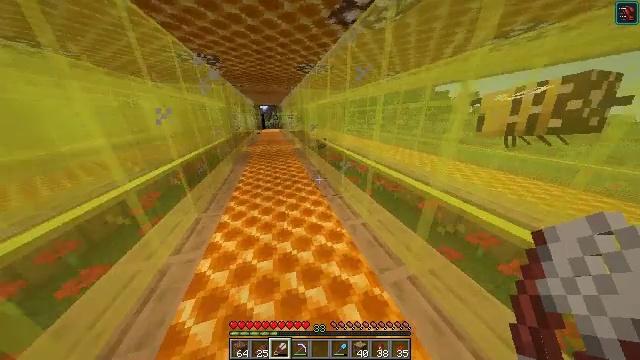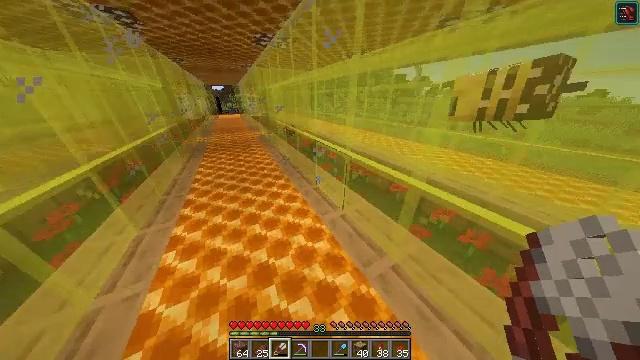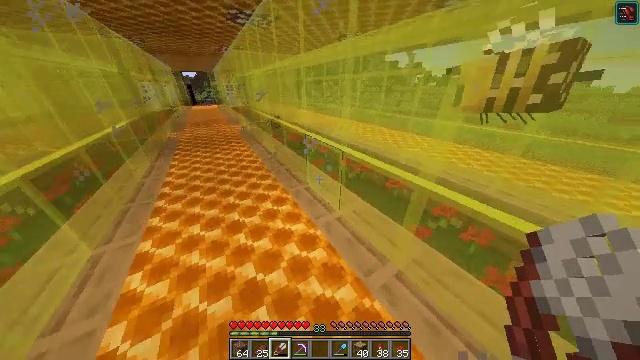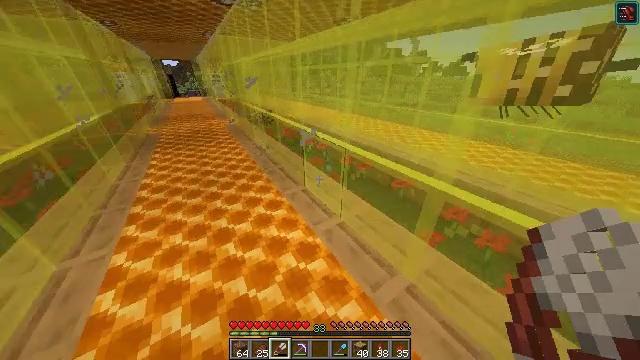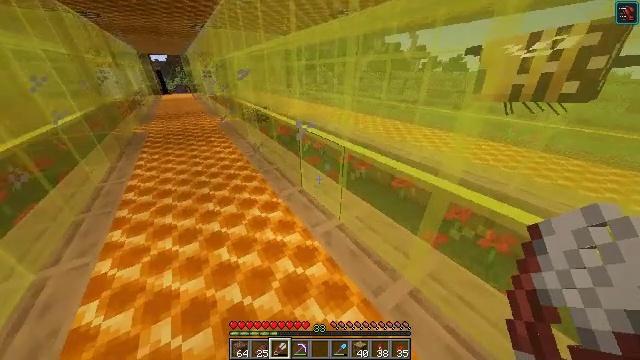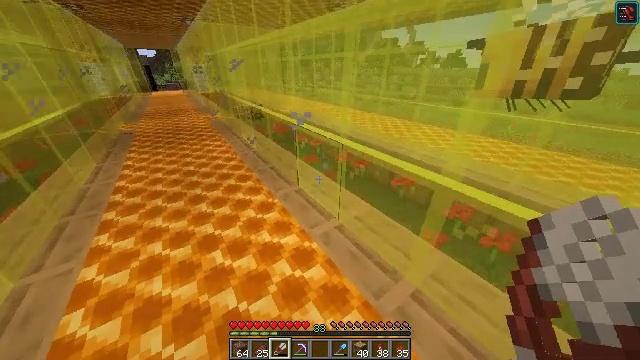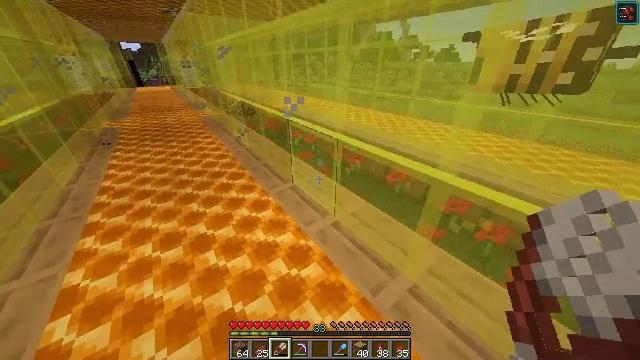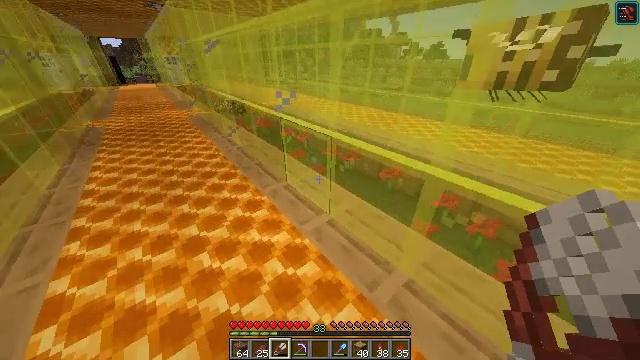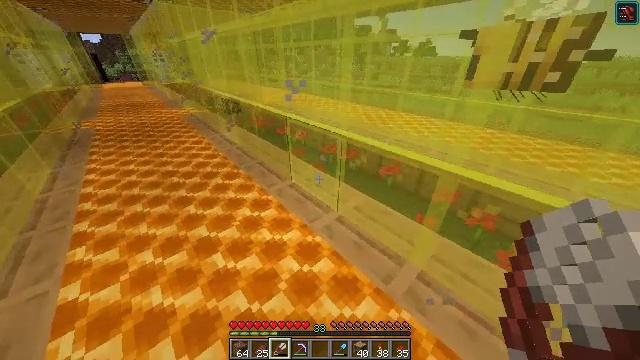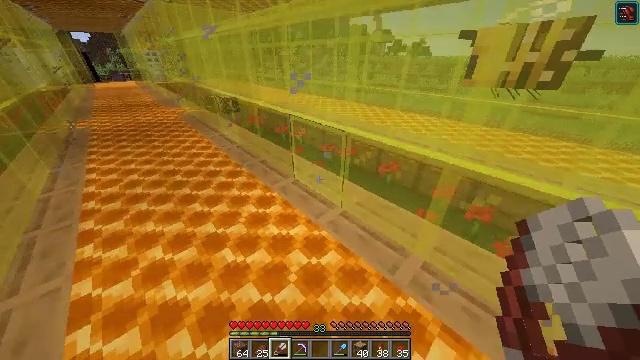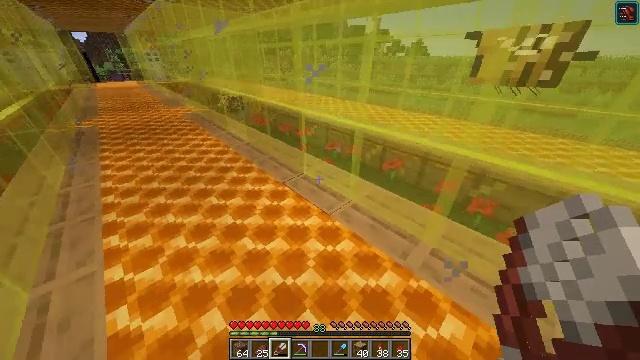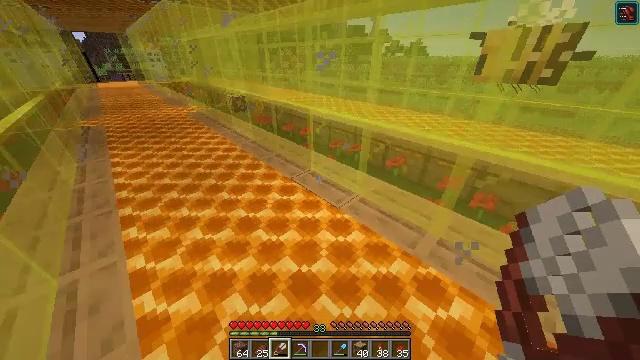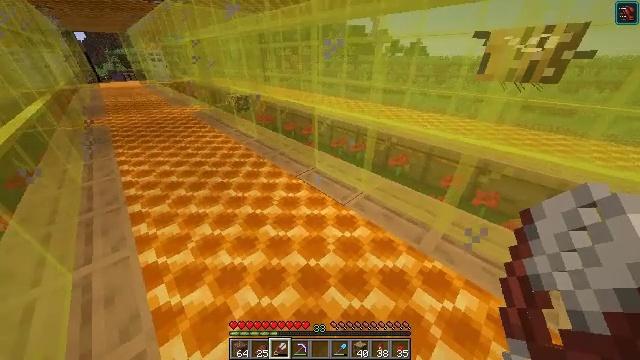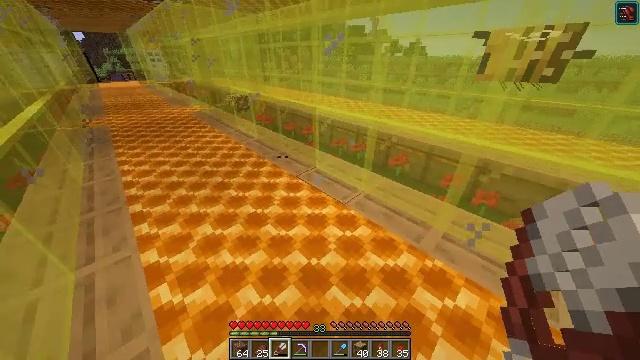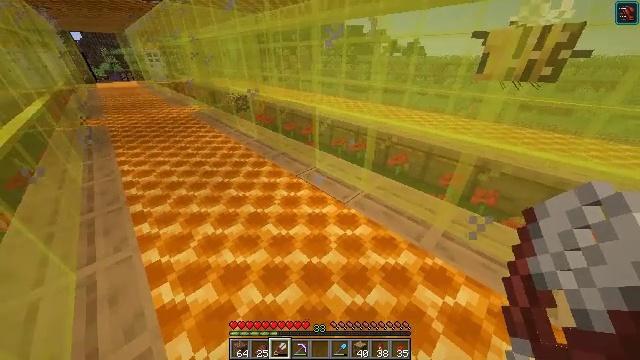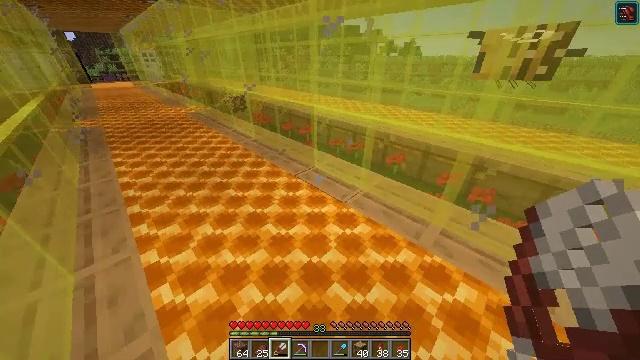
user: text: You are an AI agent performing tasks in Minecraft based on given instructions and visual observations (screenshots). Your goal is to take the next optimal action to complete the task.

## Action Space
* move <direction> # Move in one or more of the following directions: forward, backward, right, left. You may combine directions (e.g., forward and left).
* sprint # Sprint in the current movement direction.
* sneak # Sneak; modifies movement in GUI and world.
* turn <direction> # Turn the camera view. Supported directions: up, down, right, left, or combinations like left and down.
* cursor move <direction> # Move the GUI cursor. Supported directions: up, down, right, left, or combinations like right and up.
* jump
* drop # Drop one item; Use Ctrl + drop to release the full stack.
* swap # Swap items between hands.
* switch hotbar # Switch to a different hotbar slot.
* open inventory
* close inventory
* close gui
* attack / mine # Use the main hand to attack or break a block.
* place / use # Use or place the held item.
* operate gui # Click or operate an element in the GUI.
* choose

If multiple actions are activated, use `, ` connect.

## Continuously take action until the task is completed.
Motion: motion action
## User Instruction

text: Craft a honeycomb block by arranging honeycombs in the crafting grid.
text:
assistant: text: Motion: turn right and down
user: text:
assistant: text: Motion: turn right and down
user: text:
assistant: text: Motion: turn right
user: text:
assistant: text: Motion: turn right
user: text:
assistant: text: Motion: turn right
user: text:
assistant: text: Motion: turn right
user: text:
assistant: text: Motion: move left, turn right
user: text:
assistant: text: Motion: move back and move left, turn right
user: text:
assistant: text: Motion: move back and move left, turn right
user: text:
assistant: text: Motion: no_op
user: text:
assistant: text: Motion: no_op
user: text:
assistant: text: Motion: no_op
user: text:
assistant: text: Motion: no_op
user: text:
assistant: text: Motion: no_op
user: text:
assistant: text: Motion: no_op
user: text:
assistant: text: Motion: no_op
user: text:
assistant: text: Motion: no_op
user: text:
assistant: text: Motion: no_op
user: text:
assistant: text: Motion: turn right
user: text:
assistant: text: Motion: turn right
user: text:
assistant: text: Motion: no_op
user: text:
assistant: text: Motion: turn right
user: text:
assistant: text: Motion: move right, turn right and down
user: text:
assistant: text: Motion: move right, turn right and down
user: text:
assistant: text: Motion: move right, turn right and down
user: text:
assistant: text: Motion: move forward and move right, turn right and down
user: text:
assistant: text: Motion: move forward and move right, turn up
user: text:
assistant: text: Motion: move forward and move right, turn left and up
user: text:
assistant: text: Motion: move forward and move right, turn left
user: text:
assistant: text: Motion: move forward and move right, turn left and down